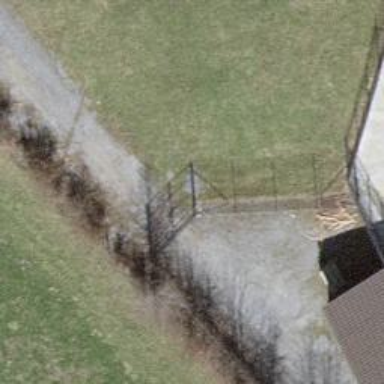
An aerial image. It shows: Gate.